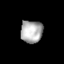
Tissue: lung
Cell type: Epithelial cells
Senescence score: 0.2247
Nuclear area (px): 489
Mean DAPI intensity: 172.894